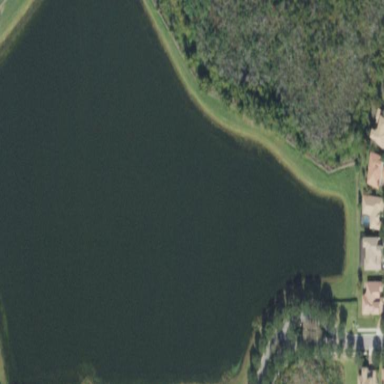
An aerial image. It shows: Beautiful lake surrounded by nature.